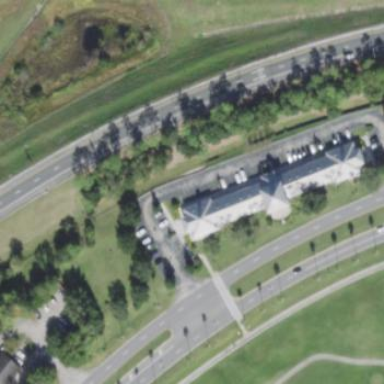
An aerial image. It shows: Office building.